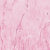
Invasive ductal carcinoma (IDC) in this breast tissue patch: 0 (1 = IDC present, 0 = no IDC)